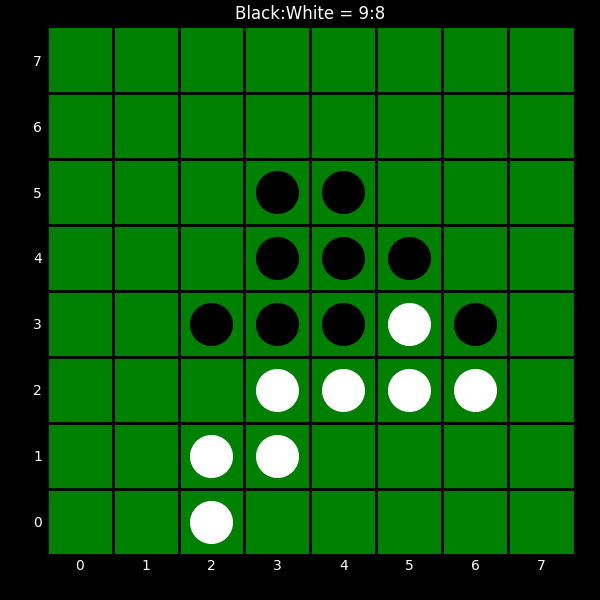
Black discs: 9
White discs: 8